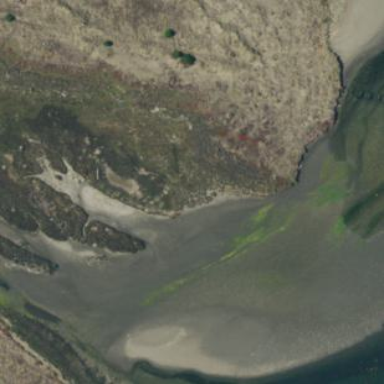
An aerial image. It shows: Tidal wetland area known as tidal flat.